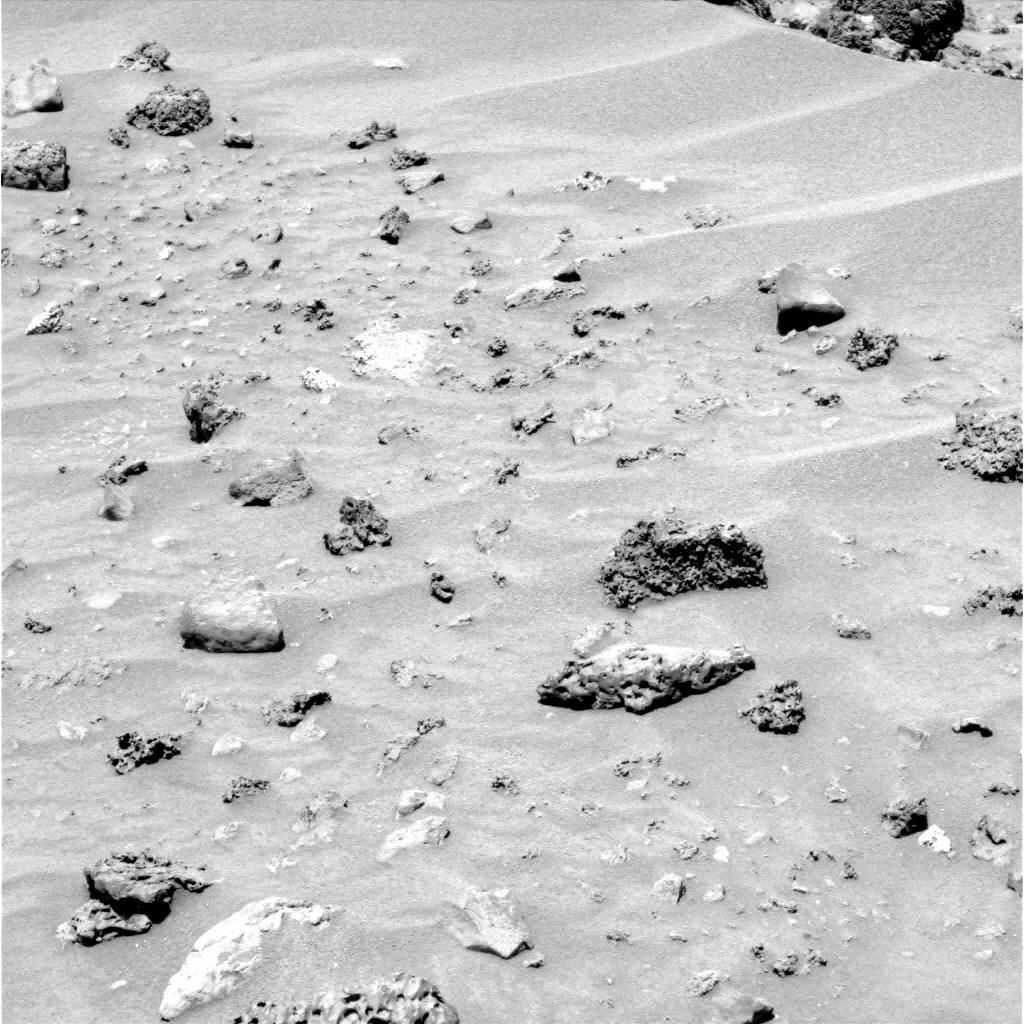
Terrain classes present: Gravel / Sand / Soil, Rock, Shadow